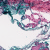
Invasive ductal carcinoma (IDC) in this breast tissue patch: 0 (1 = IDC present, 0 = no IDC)